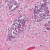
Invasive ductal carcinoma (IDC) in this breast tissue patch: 1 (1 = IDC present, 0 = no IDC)